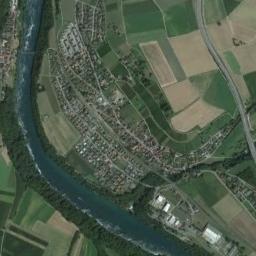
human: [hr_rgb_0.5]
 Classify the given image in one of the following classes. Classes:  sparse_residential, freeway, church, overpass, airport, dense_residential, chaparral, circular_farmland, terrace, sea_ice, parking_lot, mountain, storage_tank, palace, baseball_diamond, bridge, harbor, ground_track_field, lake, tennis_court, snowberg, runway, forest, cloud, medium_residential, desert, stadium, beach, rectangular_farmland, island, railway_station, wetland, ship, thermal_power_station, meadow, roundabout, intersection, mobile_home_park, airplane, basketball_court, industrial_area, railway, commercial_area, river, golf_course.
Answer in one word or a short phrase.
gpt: river